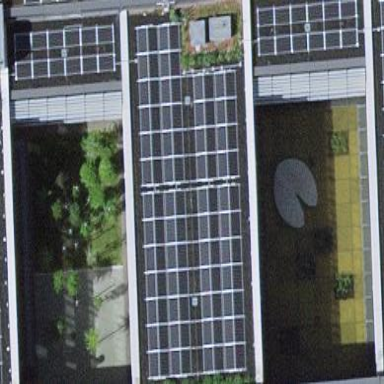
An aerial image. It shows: Solar power generator using photovoltaic method with solar photovoltaic panel types.